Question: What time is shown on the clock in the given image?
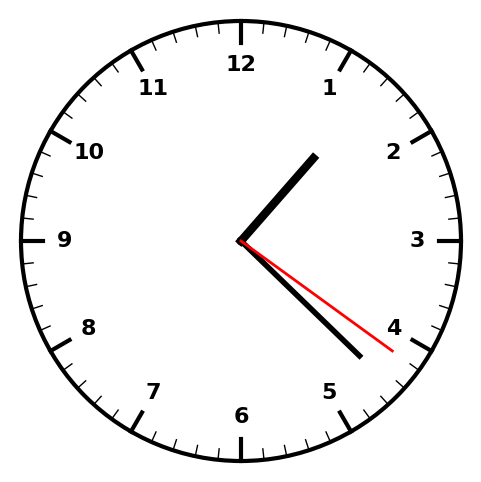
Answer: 01:22:21